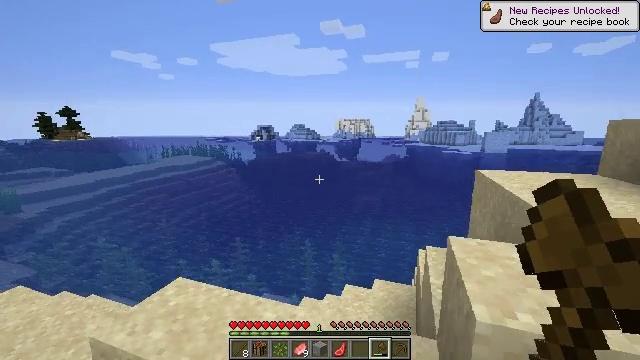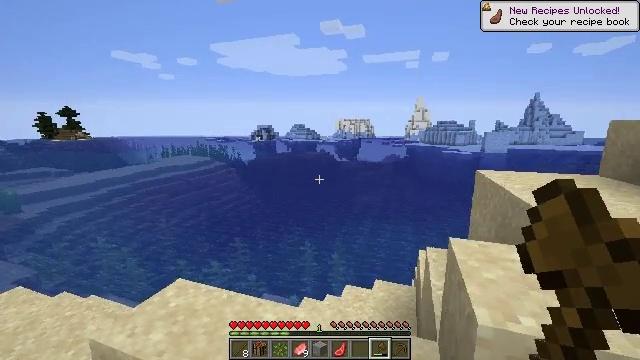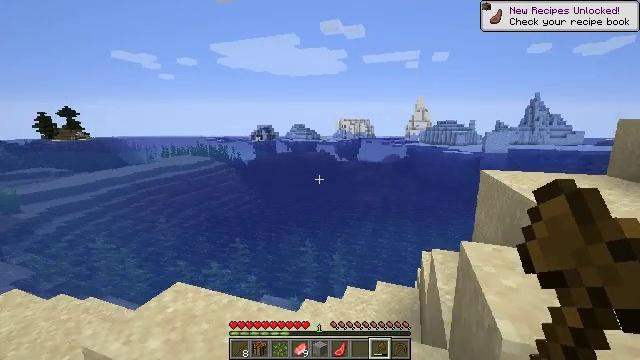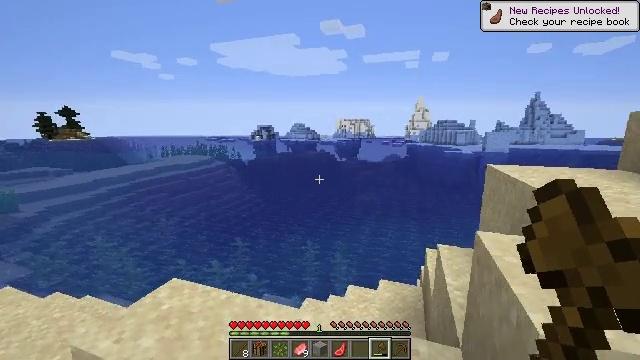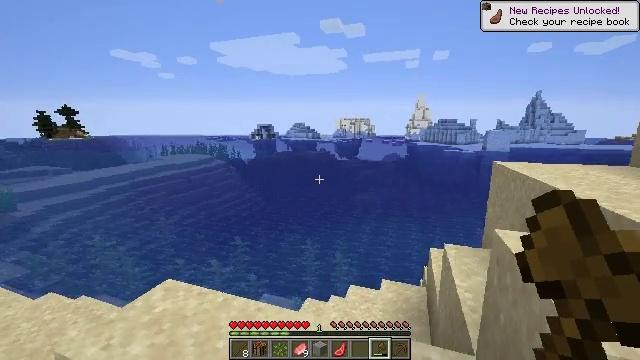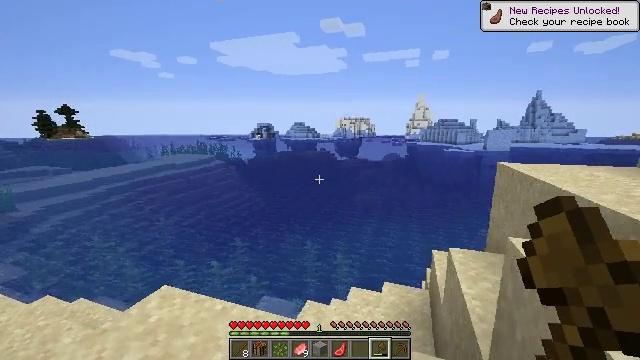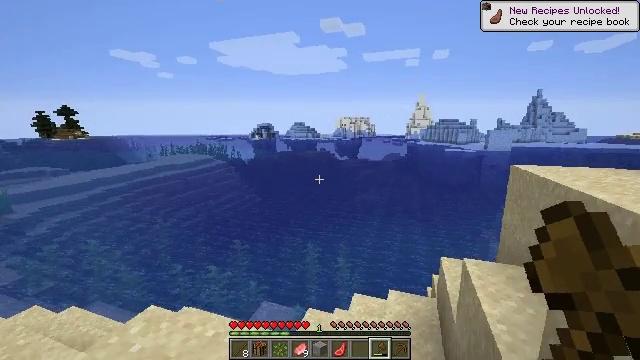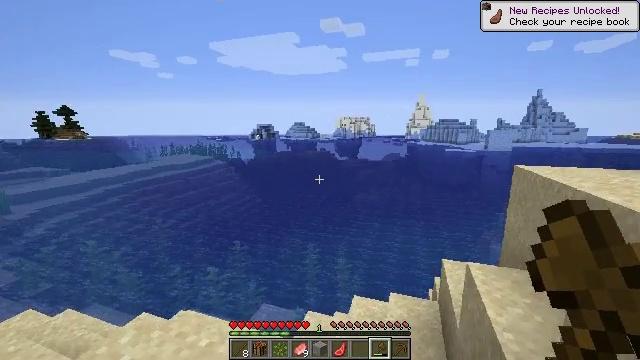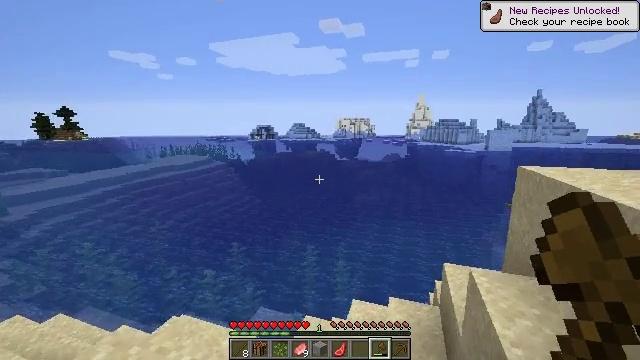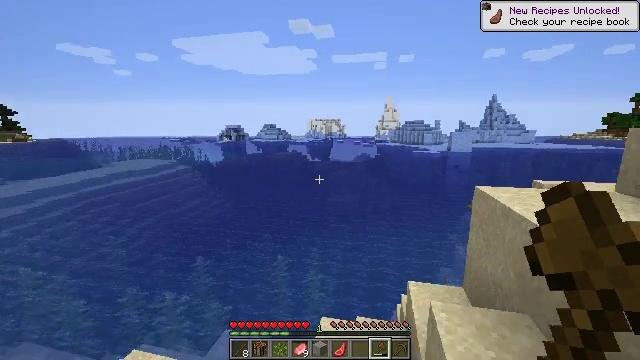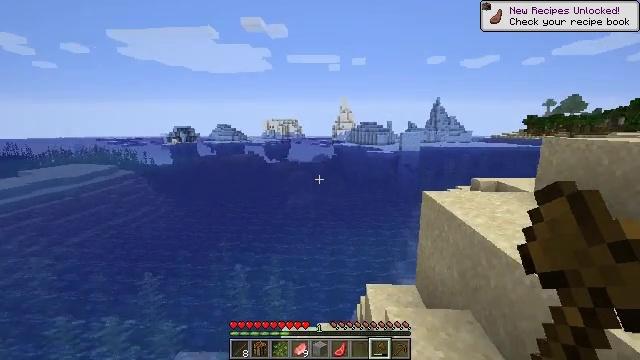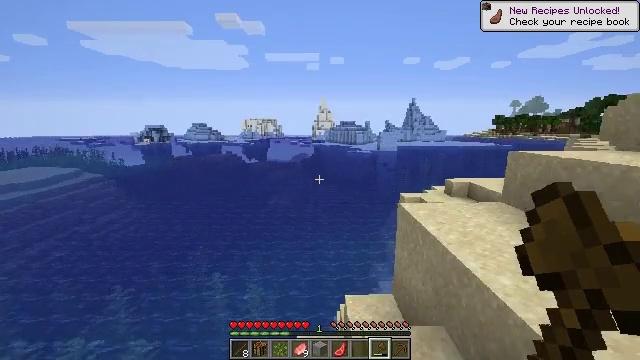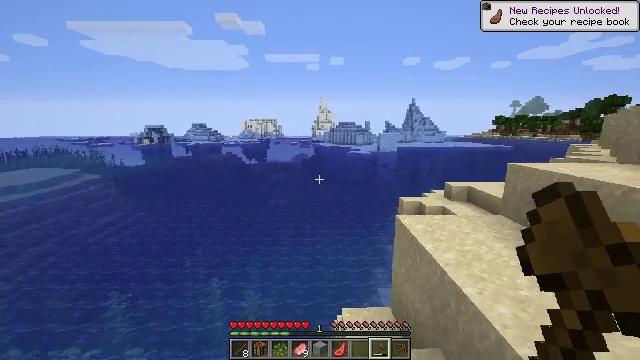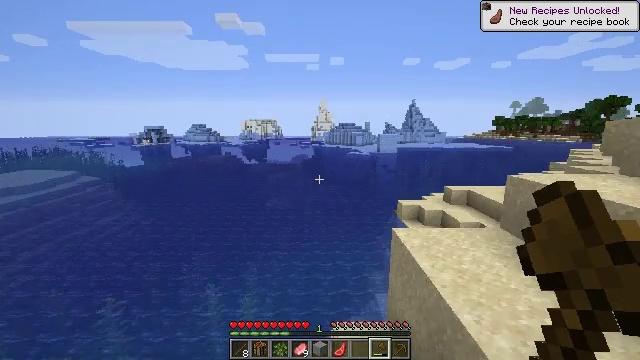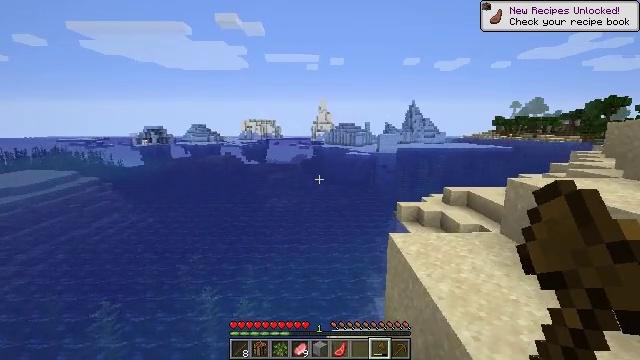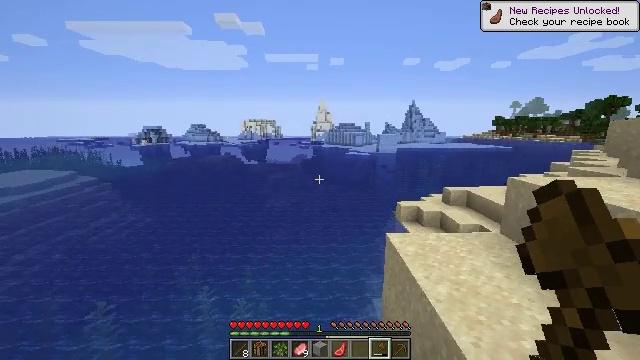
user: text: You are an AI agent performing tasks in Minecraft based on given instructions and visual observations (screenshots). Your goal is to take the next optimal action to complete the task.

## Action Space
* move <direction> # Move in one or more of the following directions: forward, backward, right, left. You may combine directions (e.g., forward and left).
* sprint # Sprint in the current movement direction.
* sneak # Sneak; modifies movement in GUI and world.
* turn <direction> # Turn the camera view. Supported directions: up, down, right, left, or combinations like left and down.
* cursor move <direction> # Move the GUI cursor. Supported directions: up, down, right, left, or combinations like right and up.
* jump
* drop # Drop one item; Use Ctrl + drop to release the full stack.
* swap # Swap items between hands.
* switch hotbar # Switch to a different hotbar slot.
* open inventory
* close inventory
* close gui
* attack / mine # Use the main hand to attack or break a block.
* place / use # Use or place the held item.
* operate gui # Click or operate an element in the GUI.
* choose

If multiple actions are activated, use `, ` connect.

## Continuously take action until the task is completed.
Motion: motion action
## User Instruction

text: Acquire packed ice by mining.
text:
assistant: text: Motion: move forward
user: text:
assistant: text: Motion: move forward
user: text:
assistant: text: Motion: move forward
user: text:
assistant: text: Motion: move forward
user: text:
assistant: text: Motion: move forward
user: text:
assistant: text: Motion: move forward
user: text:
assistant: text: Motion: move forward and move right
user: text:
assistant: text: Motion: move forward and move right
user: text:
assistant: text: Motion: move forward and move right, turn right, jump
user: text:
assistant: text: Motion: move forward and move right, turn right, jump
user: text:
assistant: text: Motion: move forward and move right, turn right, jump
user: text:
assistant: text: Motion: move forward and move right, jump
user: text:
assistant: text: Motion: move forward and move right, jump
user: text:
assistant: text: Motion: move forward and move right
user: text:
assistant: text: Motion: move forward and move right
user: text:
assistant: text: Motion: move forward and move right
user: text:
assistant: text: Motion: move forward and move right
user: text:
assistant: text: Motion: move forward and move right
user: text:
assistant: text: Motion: move forward and move right
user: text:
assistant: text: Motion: move forward and move right
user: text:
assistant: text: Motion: move forward and move right, jump
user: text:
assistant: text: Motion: move forward and move right, turn right, jump
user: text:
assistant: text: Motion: move forward and move right, turn right, jump
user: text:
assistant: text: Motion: move forward and move right, jump
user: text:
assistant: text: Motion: move forward and move right, jump
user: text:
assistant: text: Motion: move forward and move right, jump
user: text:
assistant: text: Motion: move forward and move right
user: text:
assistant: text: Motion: move forward and move right
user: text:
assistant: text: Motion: move forward and move right
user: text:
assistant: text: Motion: move forward and move right